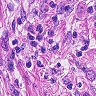
Metastatic tissue present: yes